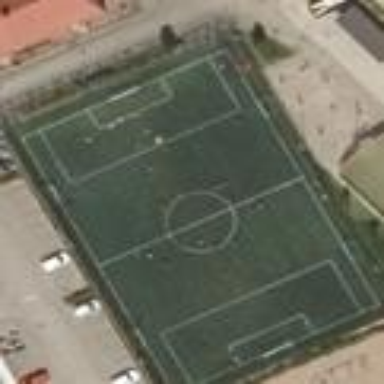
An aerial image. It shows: Soccer pitch with artificial turf for leisure sports activities.